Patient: sex F, age 58
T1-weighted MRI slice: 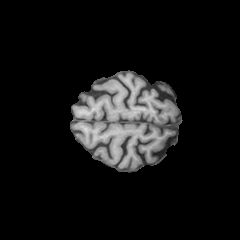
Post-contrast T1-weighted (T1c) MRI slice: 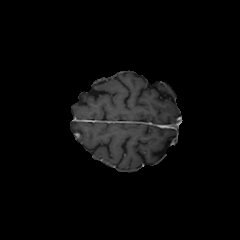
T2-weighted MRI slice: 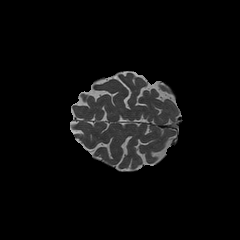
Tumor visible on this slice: no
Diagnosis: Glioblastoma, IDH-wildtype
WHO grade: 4